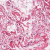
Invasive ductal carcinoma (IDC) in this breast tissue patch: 0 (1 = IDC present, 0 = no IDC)